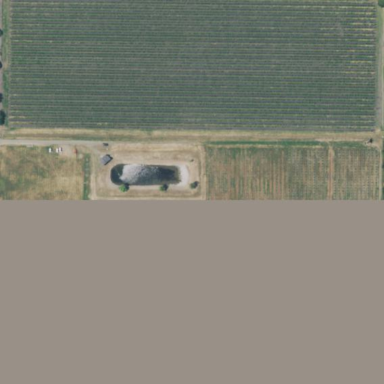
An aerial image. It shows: Vineyard growing grapes.